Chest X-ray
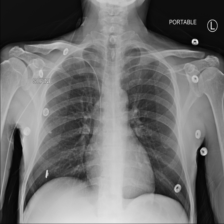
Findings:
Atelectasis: negative
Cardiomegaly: negative
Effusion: negative
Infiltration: positive
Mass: negative
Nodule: negative
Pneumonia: negative
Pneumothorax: negative
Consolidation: negative
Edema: negative
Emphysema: negative
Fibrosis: negative
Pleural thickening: negative
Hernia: negative